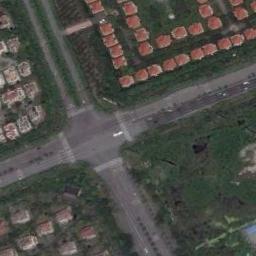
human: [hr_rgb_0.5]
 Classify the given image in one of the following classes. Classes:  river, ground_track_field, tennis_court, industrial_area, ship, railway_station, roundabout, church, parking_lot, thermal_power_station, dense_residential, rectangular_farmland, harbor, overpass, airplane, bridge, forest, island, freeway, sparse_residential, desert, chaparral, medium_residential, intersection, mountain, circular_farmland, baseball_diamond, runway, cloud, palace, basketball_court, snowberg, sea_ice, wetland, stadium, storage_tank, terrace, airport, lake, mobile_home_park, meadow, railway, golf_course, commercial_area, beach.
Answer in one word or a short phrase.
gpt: intersection